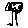
Label: tree